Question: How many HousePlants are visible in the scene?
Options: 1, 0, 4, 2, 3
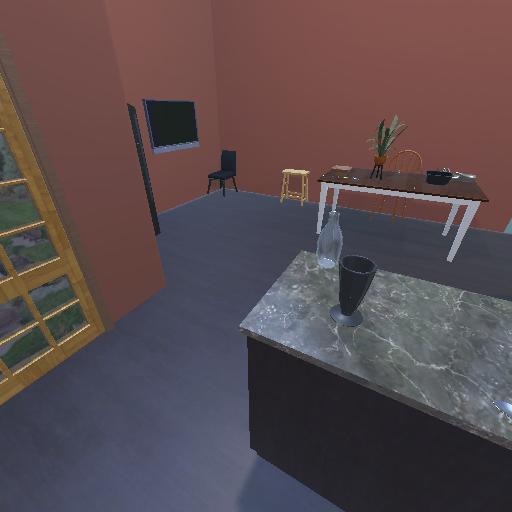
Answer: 1